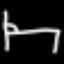
Label: bed